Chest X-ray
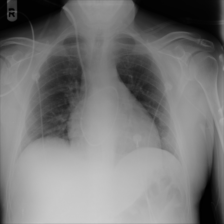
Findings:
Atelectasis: negative
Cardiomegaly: negative
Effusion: negative
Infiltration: negative
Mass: negative
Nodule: negative
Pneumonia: negative
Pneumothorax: negative
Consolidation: negative
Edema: negative
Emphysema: negative
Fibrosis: negative
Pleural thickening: negative
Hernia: negative